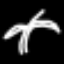
Label: palm tree